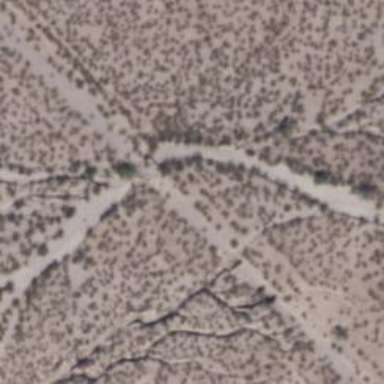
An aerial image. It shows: Track road on bridge.